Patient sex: F
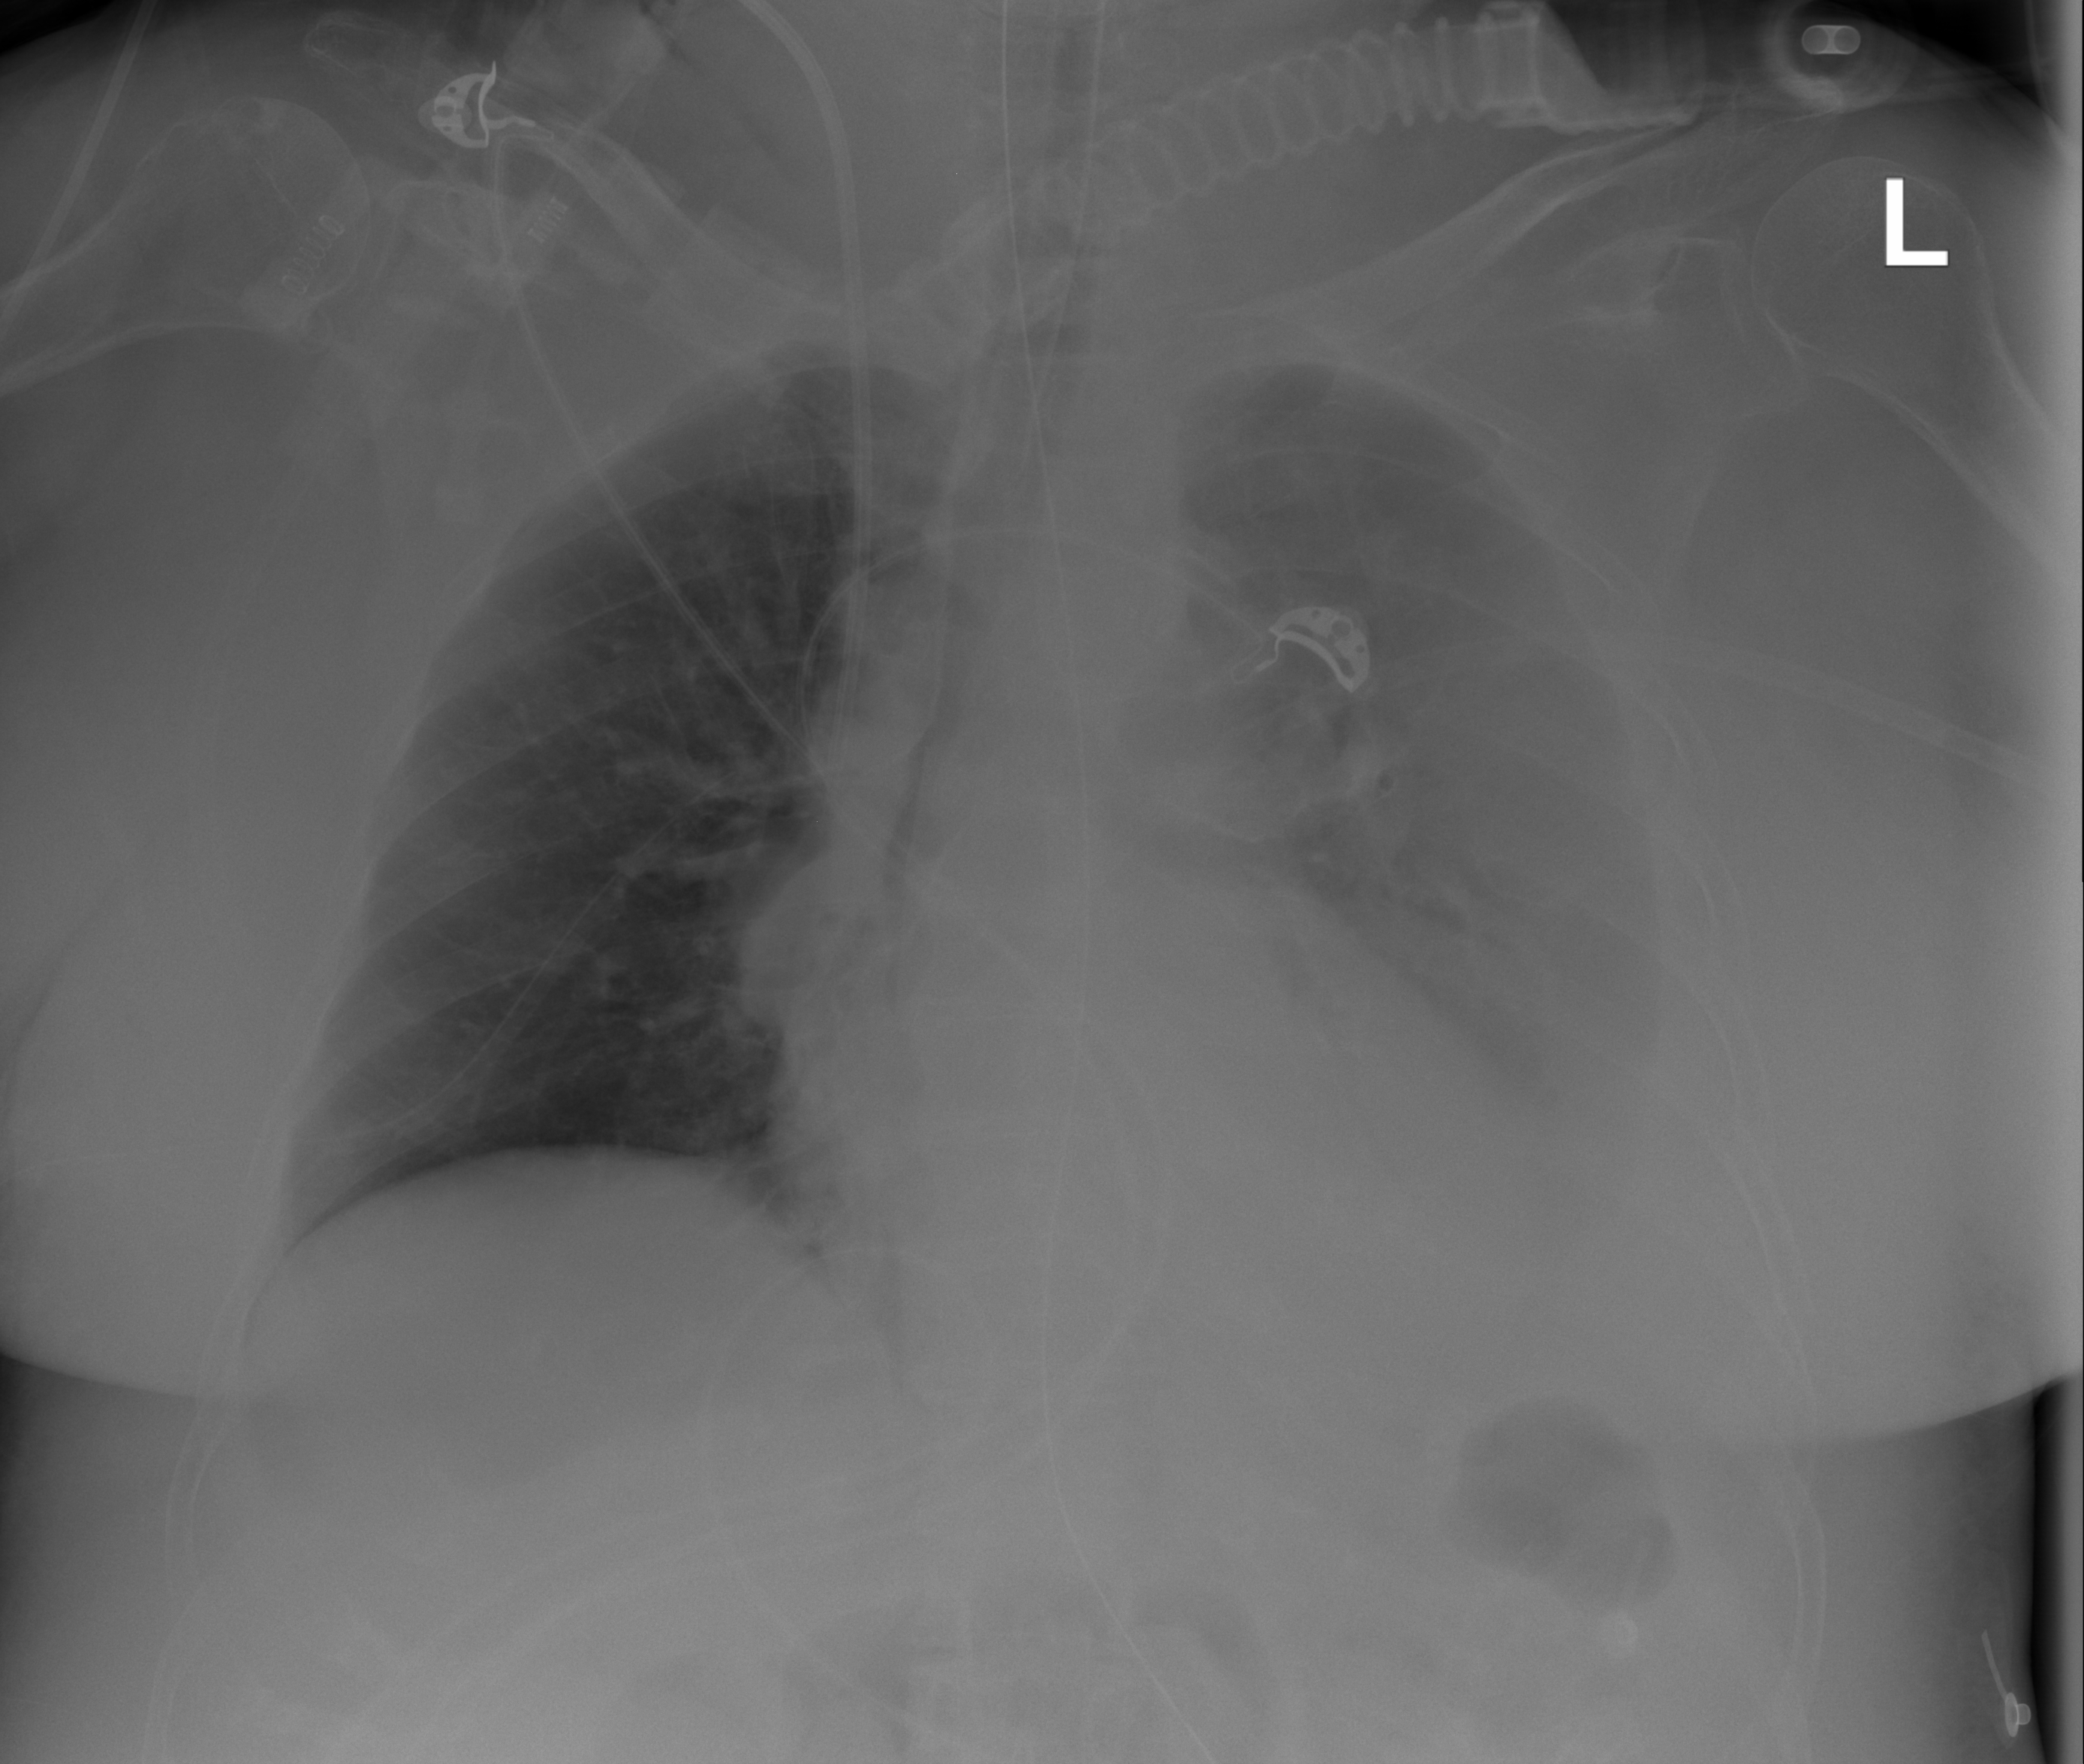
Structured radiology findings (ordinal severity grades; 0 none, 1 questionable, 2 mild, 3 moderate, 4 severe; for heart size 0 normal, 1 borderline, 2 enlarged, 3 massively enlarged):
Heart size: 0
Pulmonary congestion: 0
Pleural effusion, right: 1
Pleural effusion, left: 3
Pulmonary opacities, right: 0
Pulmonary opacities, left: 0
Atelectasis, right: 2
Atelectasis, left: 2